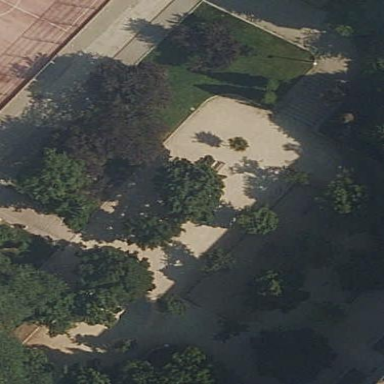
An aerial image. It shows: Playground area for leisure land.